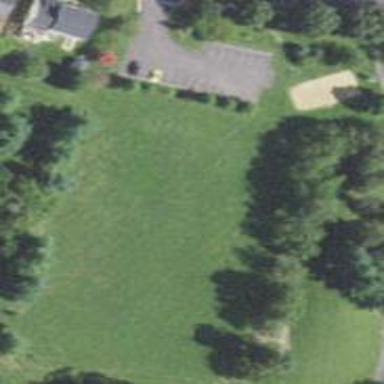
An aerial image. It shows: Recreation ground.